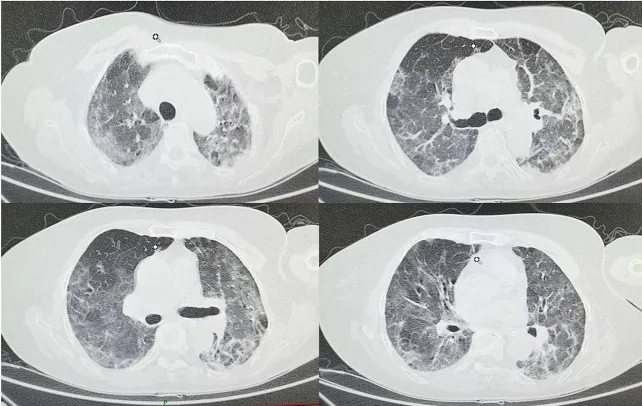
On March 4th chest CT shows less bilateral interstitial ground glass-like shadows and multiple consolidations compared to chest CT on February 20th.
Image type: radiology (ct)